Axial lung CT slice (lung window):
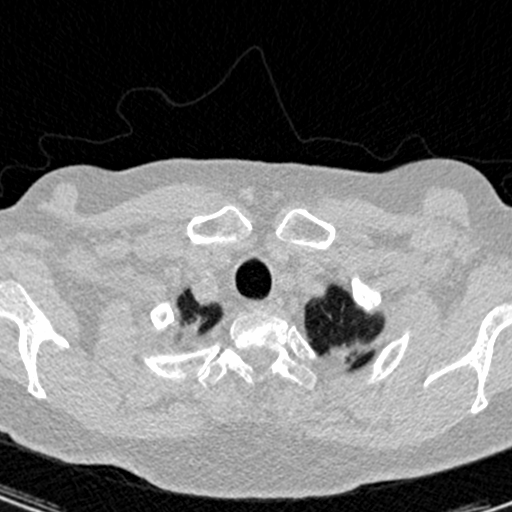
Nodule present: no